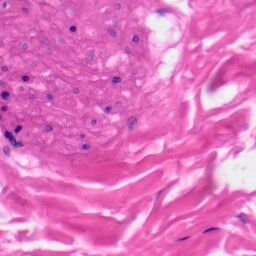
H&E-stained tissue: Skin